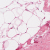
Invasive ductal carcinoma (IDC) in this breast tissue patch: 0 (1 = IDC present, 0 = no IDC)